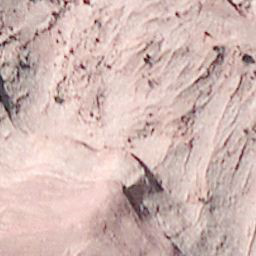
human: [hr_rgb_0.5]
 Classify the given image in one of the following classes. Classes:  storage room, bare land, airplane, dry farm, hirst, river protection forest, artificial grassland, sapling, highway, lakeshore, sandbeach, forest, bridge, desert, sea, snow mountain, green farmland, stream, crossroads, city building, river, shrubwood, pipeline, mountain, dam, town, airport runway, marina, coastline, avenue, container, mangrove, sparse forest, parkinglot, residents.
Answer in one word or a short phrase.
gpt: bare land